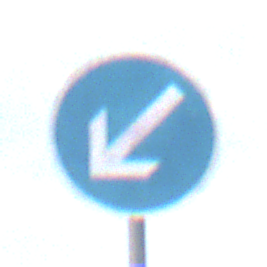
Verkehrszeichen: VorgeschriebeneVorbeifahrtLinks
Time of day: SunriseSunset
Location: Outdoor (Beach)
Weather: PartlyCloudy
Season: NotSpecified
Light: Natural